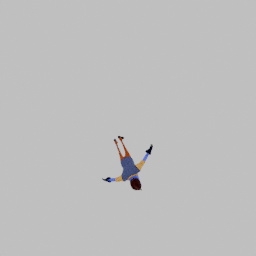
Label: people